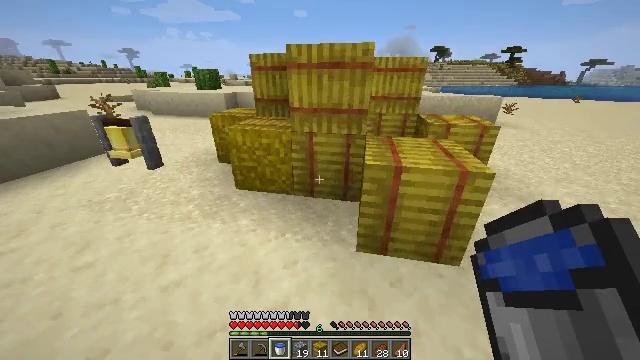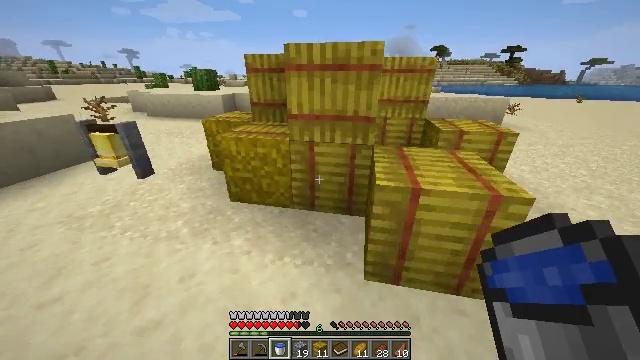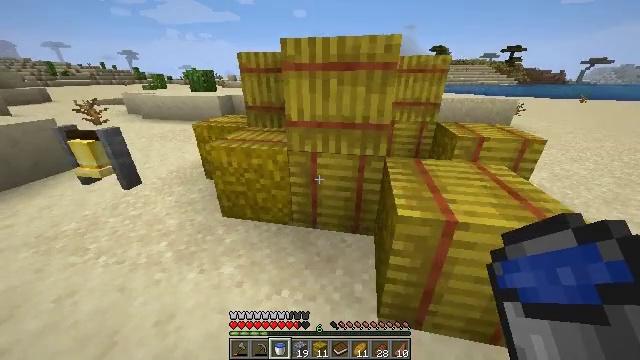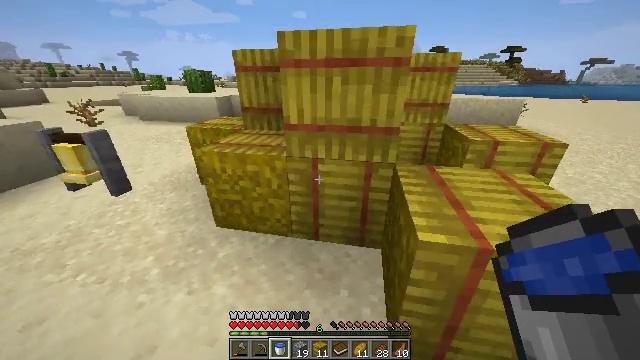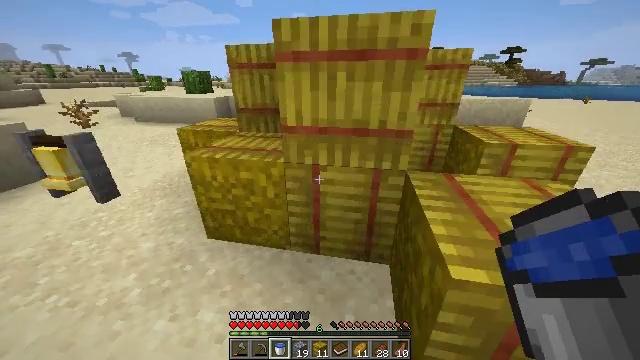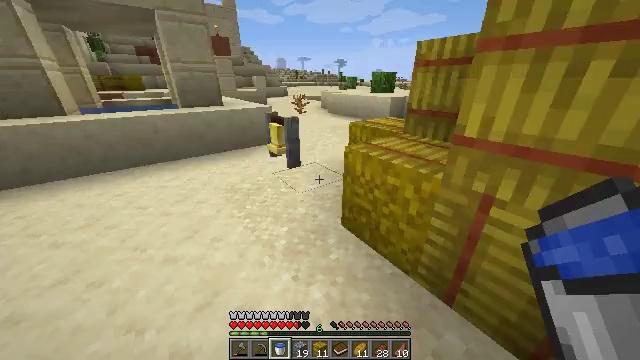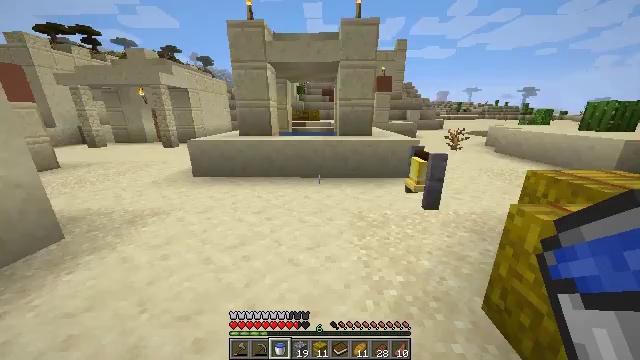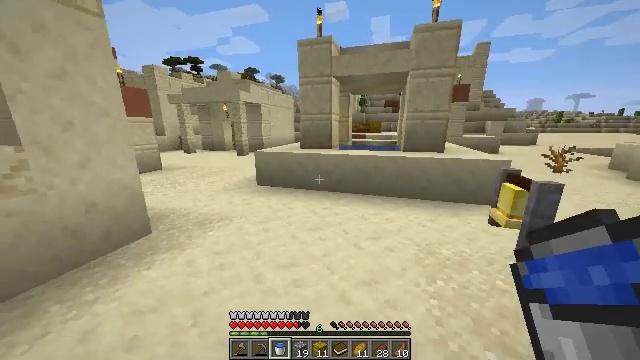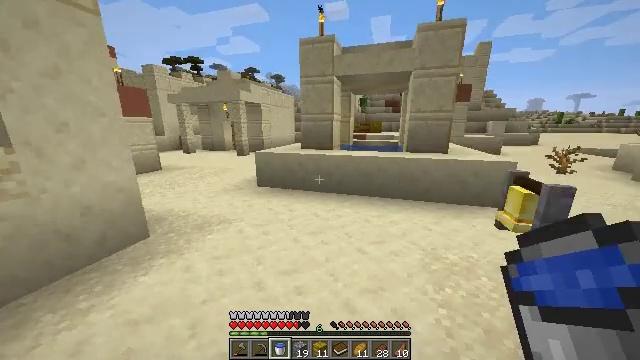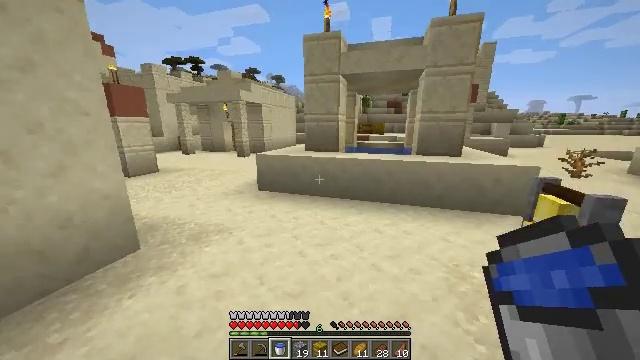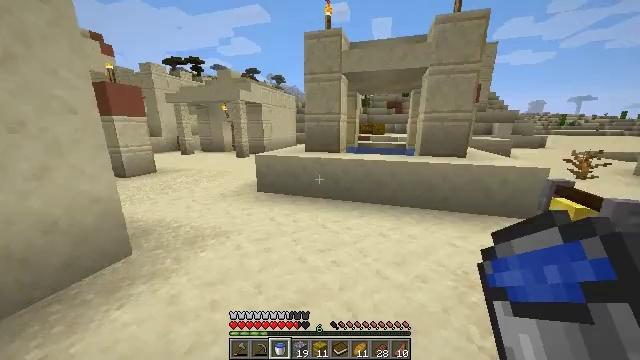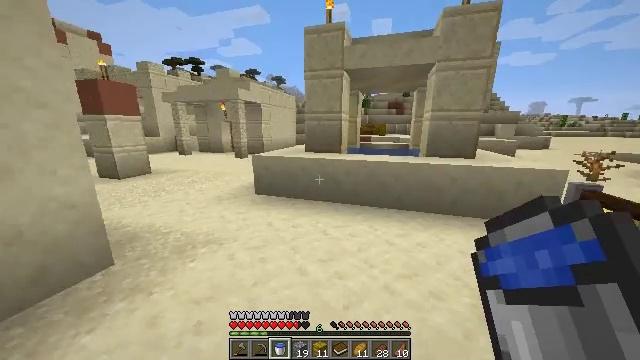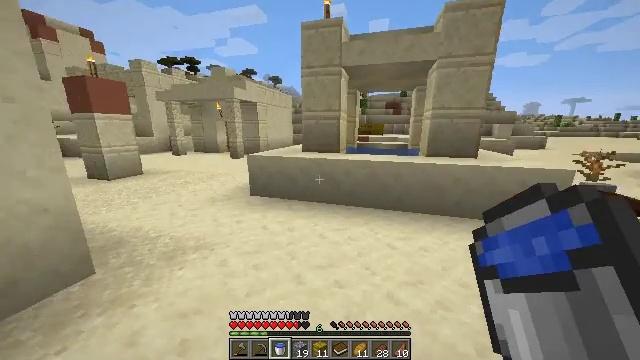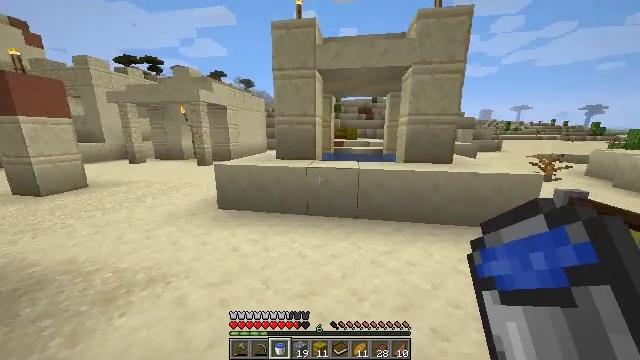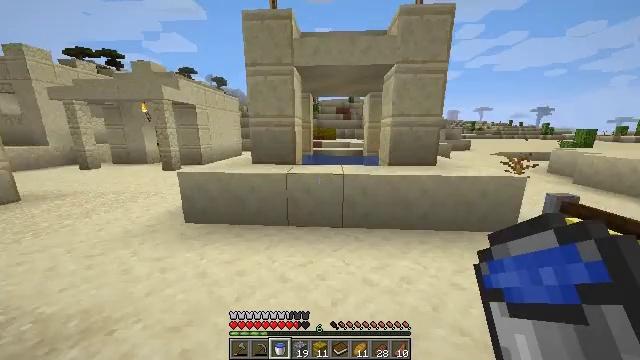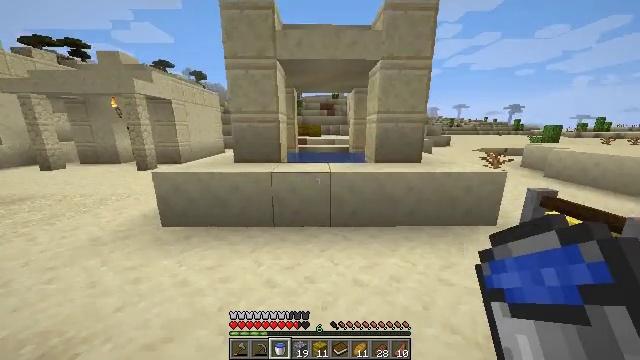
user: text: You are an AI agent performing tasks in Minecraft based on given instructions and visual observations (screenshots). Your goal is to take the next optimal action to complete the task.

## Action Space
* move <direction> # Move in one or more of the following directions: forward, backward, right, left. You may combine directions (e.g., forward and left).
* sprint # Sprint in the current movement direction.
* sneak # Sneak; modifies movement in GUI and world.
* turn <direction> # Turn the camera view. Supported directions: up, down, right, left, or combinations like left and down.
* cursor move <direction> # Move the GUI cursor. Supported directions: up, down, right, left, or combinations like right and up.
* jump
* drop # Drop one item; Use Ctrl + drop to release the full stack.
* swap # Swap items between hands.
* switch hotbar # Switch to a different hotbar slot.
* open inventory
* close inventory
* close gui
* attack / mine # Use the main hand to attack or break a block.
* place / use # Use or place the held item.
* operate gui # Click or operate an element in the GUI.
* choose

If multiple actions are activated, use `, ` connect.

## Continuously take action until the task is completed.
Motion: motion action
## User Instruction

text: Mine the potted cactus.
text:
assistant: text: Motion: move forward, sprint
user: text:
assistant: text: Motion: move forward, sprint
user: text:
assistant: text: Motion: move forward, sprint
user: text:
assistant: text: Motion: move forward
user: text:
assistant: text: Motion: move forward and move left, turn left
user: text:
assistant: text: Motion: move forward and move left, turn left and up
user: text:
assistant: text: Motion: move forward and move left, sprint, turn left and up
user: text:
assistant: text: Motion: move forward and move left, sprint
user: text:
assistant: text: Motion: move forward, sprint
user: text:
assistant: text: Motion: move forward, sprint
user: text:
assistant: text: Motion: move forward, sprint
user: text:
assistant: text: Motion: move forward, sprint
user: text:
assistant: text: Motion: move forward, turn right and up
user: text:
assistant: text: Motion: move forward, sprint, turn right
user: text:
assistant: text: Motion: move forward, sprint, turn right
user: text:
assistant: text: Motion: move forward, sprint, turn right
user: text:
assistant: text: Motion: move forward, sprint
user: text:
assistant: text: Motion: move forward, sprint
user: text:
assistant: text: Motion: move forward, sprint
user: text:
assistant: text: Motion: move forward, sprint, turn right and down
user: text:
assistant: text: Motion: move forward, sprint, turn right and down
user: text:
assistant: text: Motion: move forward, sprint, turn right and down, jump
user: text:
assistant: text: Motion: move forward, sprint, turn right and down, jump
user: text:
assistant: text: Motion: move forward, sprint, turn right, jump
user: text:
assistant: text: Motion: move forward, sprint, jump
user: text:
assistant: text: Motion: move forward and move right, sprint
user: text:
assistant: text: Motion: move forward and move right, sprint, turn left and up
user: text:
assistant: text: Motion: move forward and move right, sprint, turn left and up
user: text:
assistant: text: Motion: move forward and move right, sprint, turn left and up
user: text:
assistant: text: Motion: move forward and move right, sprint, turn left and up